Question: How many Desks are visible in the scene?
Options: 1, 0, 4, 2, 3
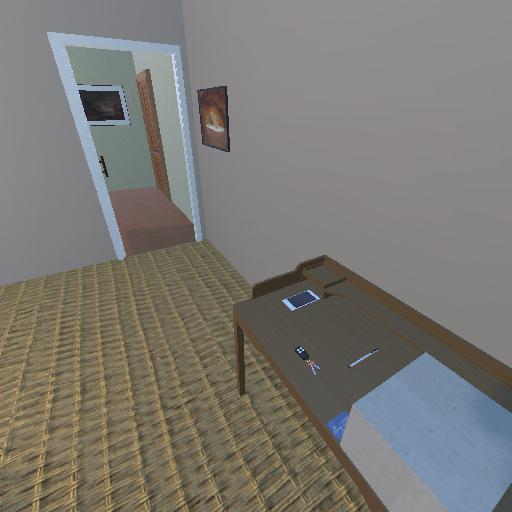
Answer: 1